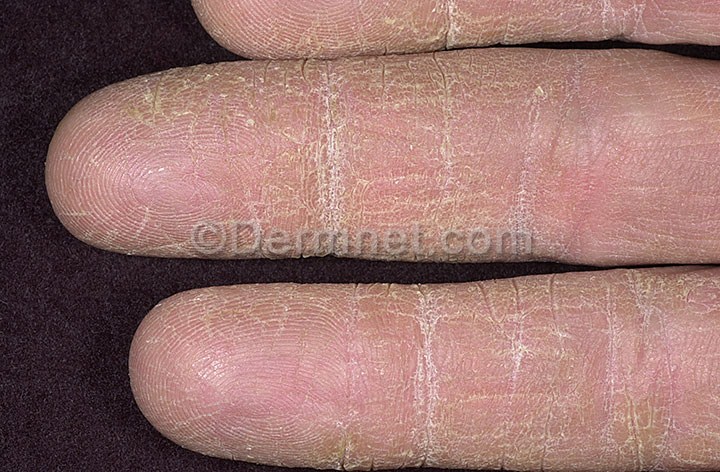
Disease: Eczema Photos